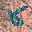
Label: 8